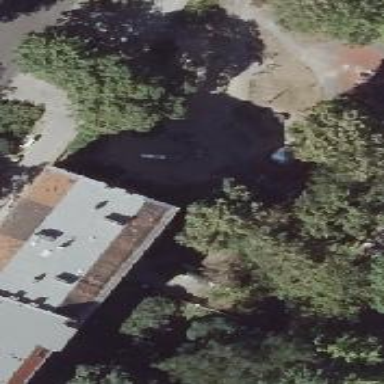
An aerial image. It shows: Playground with slide.